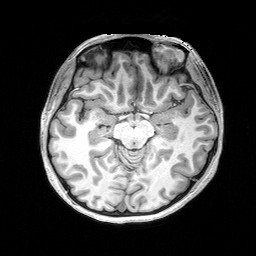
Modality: T1w
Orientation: coronal
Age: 25
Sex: female
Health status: healthy